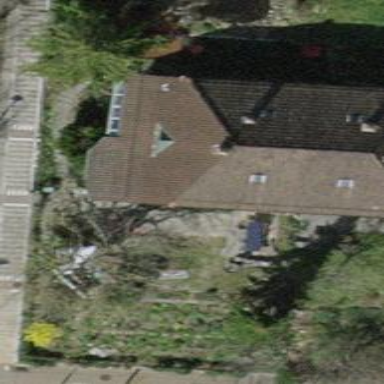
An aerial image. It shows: Detached building with half-hipped roof shape.